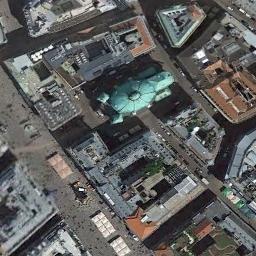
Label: church